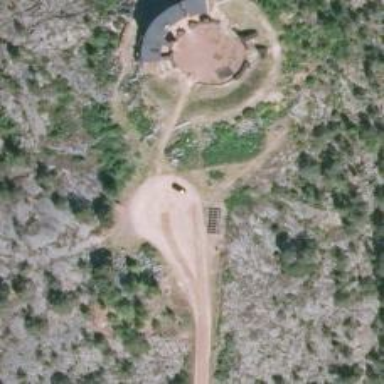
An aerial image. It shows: Historic cannon.